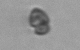
Label: Heterocapsa_rotundata